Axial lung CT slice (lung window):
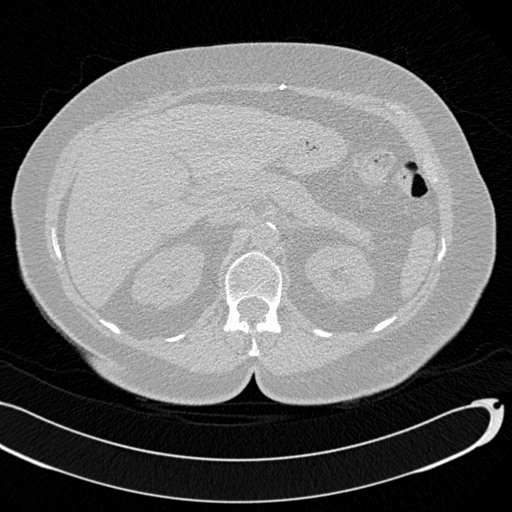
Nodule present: no